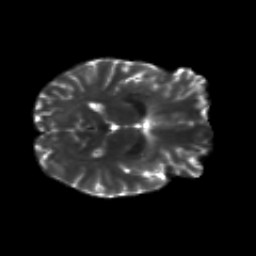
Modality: T2w
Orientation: axial
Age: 30
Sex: female
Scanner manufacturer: siemens
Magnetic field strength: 3 T
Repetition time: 8.8 s
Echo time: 0.085 s